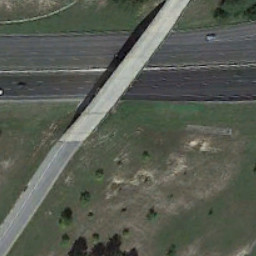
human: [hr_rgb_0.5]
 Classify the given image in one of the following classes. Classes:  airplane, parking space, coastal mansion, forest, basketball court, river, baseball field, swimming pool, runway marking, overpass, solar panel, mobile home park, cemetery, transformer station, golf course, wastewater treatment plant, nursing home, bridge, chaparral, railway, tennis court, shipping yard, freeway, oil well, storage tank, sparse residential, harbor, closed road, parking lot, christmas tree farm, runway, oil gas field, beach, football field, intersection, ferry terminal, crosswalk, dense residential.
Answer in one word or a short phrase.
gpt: overpass